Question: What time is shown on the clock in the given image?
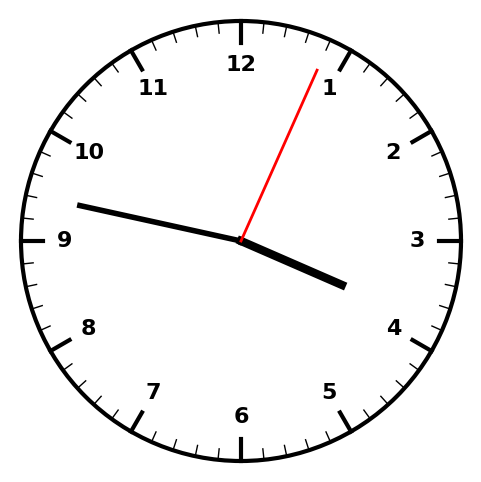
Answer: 03:47:04